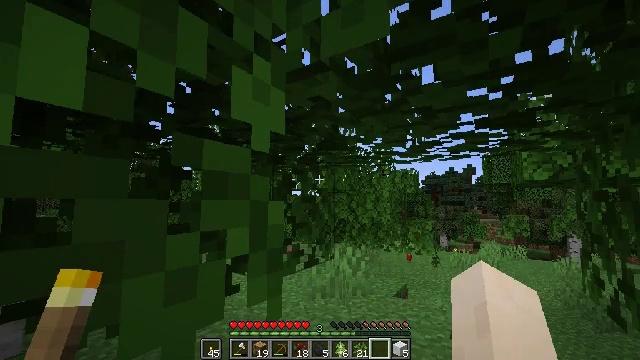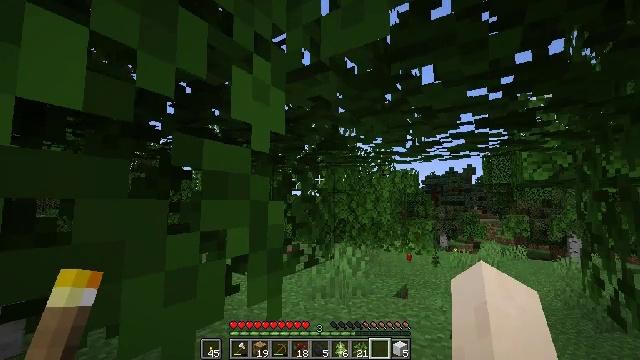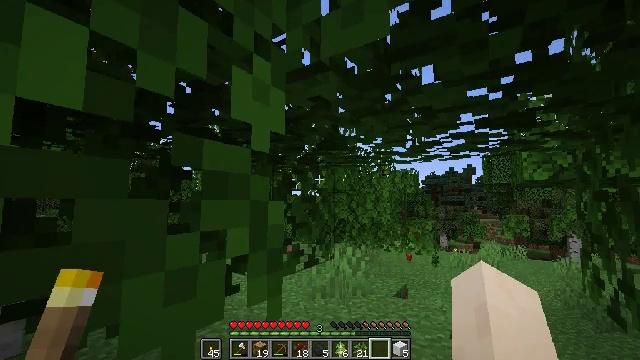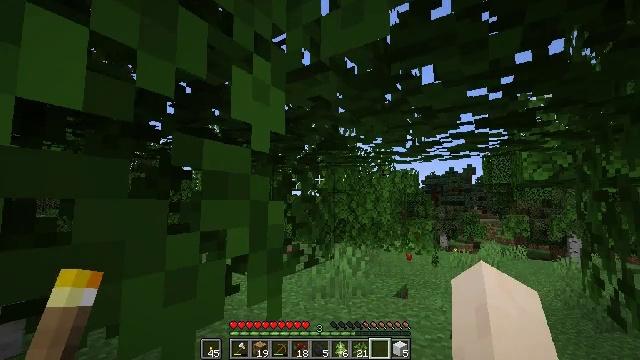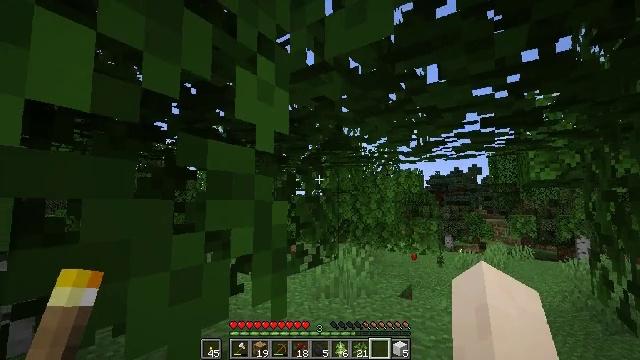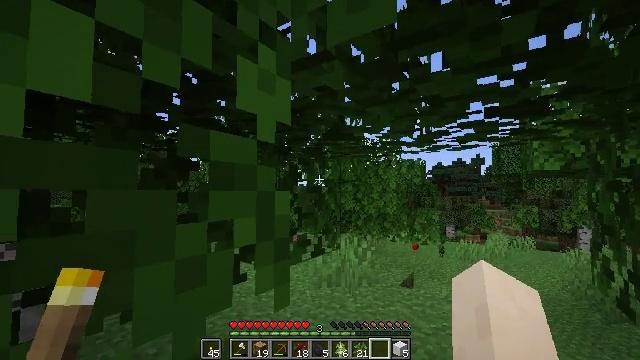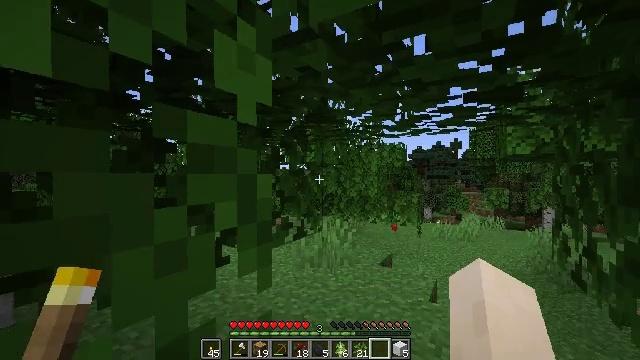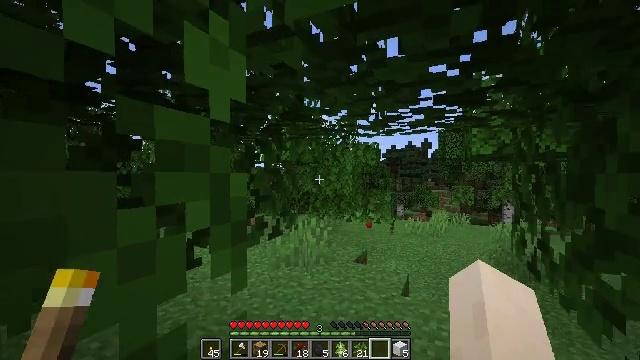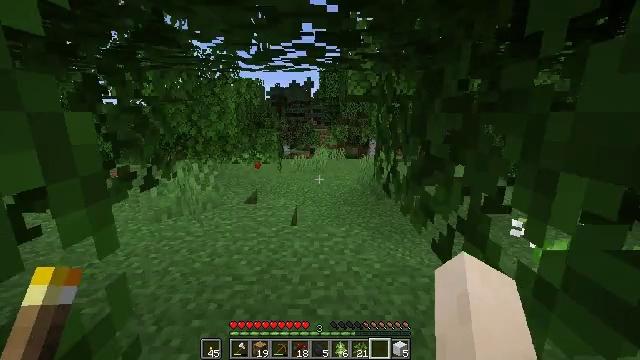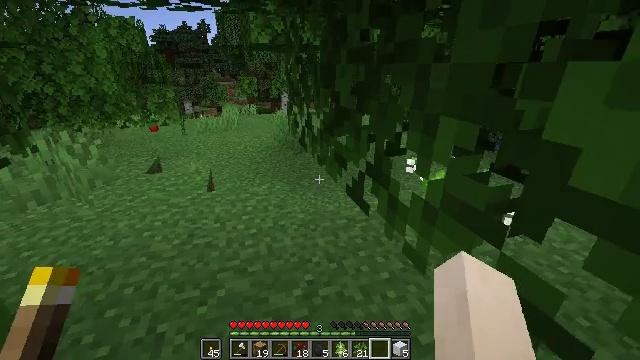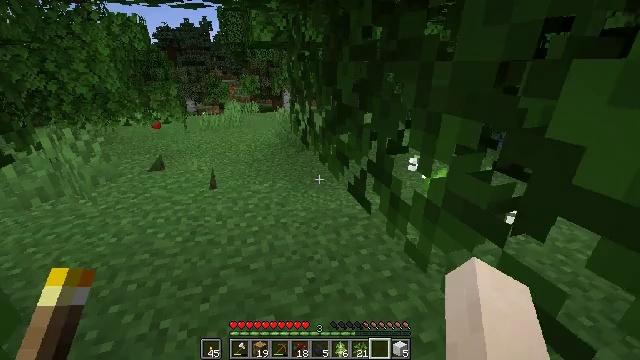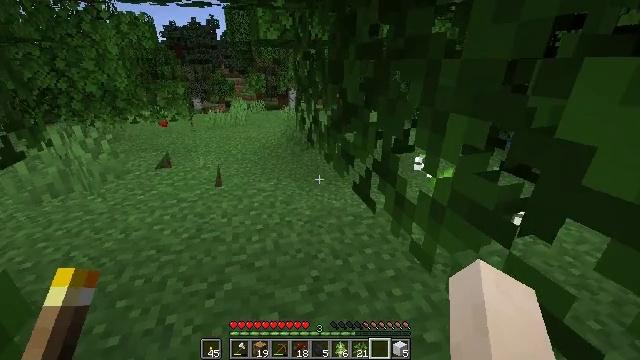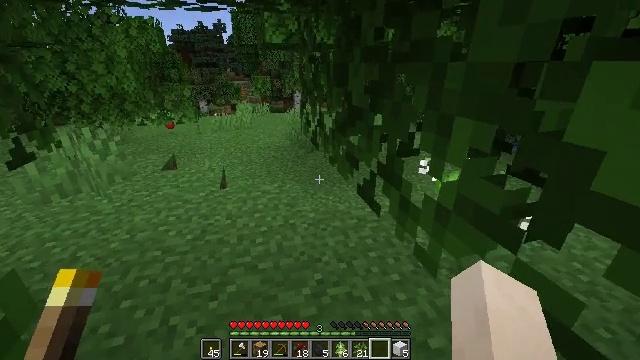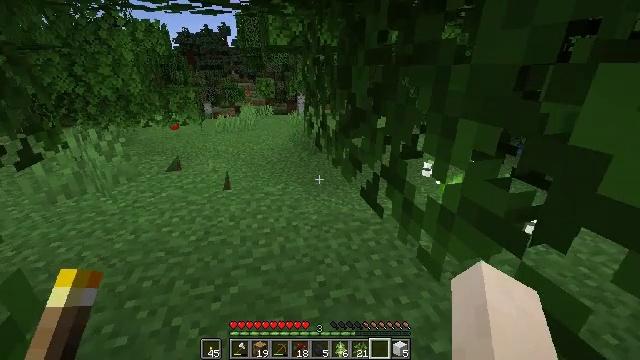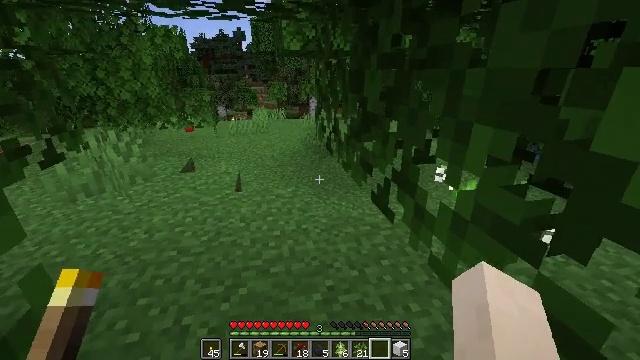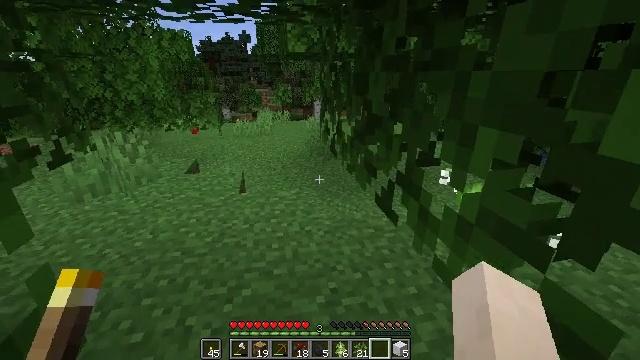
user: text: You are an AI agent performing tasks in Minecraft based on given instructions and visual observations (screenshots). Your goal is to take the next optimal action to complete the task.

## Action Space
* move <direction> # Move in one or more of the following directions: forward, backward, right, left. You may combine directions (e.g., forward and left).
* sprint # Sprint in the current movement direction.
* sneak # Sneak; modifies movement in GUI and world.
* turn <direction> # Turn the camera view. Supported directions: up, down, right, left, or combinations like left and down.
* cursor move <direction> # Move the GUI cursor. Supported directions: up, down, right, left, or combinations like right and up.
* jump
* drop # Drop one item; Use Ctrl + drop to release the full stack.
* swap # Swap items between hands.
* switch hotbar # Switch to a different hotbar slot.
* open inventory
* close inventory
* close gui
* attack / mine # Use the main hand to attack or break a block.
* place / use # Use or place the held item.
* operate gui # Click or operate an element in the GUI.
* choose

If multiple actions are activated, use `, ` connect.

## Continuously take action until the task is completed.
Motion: motion action
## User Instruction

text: Trim the tree by mining oak leaves.
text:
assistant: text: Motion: no_op
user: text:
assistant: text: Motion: no_op
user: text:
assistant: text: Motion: no_op
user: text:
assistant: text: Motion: no_op
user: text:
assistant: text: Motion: turn down
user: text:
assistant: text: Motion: turn right and down
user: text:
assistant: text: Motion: turn right
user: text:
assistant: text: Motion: turn right and down
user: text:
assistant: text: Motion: turn right and down
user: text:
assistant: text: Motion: no_op
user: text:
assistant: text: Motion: turn left
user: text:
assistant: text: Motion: turn left
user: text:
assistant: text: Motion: no_op
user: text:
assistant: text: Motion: turn left
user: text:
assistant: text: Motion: no_op
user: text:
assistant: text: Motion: no_op
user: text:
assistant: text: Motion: no_op
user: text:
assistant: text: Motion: no_op
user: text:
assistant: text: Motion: no_op
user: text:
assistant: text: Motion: no_op
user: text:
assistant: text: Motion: no_op
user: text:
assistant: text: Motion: no_op
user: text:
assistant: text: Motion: no_op
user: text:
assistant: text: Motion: move forward
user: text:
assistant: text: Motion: move forward
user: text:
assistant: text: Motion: no_op
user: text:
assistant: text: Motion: move forward
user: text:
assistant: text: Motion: move forward
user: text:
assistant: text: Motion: move forward
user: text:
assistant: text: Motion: move forward, turn left and up